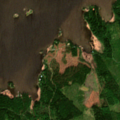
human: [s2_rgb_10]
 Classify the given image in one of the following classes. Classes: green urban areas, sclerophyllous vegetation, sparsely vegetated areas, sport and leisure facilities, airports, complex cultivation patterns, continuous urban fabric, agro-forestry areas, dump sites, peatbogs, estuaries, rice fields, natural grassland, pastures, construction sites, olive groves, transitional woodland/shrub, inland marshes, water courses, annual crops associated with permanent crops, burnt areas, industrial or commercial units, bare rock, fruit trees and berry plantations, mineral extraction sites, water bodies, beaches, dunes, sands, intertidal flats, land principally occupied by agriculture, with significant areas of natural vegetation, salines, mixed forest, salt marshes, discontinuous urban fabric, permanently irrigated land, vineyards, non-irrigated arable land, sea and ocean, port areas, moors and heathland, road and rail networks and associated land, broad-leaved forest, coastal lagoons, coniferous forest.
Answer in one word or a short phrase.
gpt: mixed forest, transitional woodland/shrub, sea and ocean